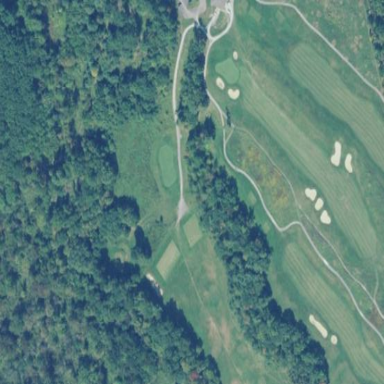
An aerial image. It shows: Rough area in golf course.